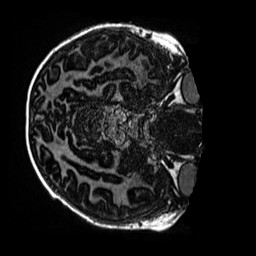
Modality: MP2RAGE
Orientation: axial
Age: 10
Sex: male
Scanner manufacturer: siemens
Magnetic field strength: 3 T
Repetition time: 4 s
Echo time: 0.00299 s